Question: I have to insert anywhere between 50 - 500 contact's information into the database. I have 4 arraylists that contain image, name, number, bool variable respectively.
Each row in the data is made up of a combination of all the 4 arraylists along with a SNO. Please refer to the image below.

My question is, let's say i have 500 contacts that I retrieve from the User's Contacts list. Is it a good thing that, I have a function that inserts each row at a time into the table and call it 500 times? or is there any other way? A mean idea would be to combine all the arraylists together, pass it to the function and retrieve the data there and repeat the insert statement 500 times.
What is better in terms of performance?
'''
for(int i =0; i < 500; i++)
{
dbObj.insert_row(par1, par2, par3, par4, ...);
}
'''
OR
'''
function insert_row(Combined ArrayLists)
{
for(int i=0; i<500; i++)
{
db.execSql(//Insert Statement);
}
}
'''
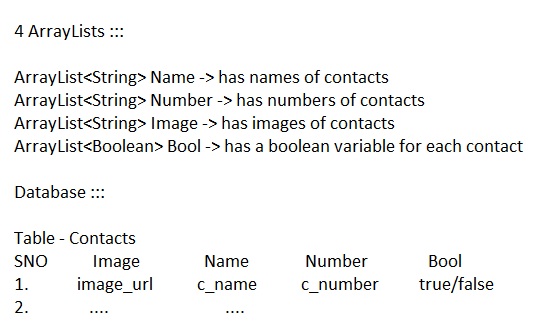
Answer: > Insert data into Database - What is the best way to do it
I suggest you to create own object that will represent your table where properties of object will be equal to columns in table, e.q.
'''
public class Contact {
private String name;
private String number;
private String image;
private boolean conn;
//getters and setters
}
'''
Now your approach sounds like "spaghetti code". There is not need to have four ArrayLists and this design is not efficient and correct.
Now, you will have one ArrayList of Contact object with 500 childs.
> What is the best way to insert?
For sure wrap your insertion to one 'TRANSACTION' that speed up your inserts rapidly and what is the main your dealing with database becomes much more safer and then you don't need to care about possibility of losing database integrity.
Example of transaction(one method from my personal example project):
'''
public boolean insertTransaction(int count) throws SQLException {
boolean result = false;
try {
db = openWrite(DataSource.getInstance(mContext));
ContentValues values = new ContentValues();
if (db != null) {
db.beginTransaction();
for (int i = 0; i < count; i++) {
values.put(SQLConstants.KEY_TYPE, "type" + i);
values.put(SQLConstants.KEY_DATE, new Date().toString());
db.insertOrThrow(SQLConstants.TEST_TABLE_NAME, SQLConstants.KEY_TYPE, values);
values.clear();
}
db.setTransactionSuccessful();
result = true;
}
return result;
}
finally {
if (db != null) {
db.endTransaction();
}
close(db);
}
}
'''